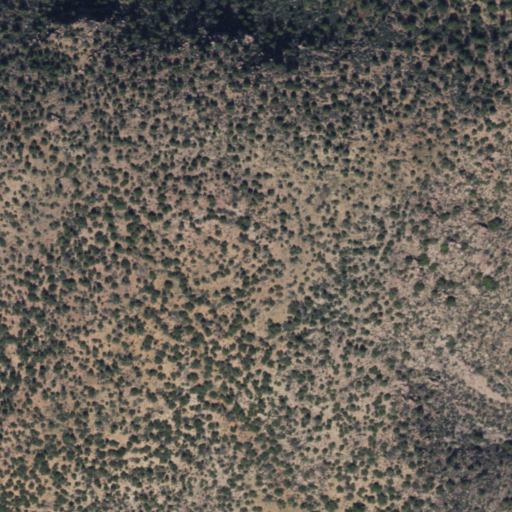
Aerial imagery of mountain in Arizona named Felton Mountain containing only shrub